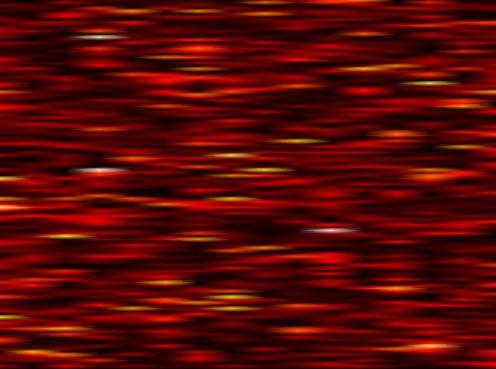
Label: FOFDM